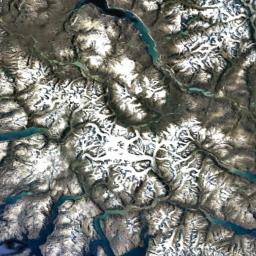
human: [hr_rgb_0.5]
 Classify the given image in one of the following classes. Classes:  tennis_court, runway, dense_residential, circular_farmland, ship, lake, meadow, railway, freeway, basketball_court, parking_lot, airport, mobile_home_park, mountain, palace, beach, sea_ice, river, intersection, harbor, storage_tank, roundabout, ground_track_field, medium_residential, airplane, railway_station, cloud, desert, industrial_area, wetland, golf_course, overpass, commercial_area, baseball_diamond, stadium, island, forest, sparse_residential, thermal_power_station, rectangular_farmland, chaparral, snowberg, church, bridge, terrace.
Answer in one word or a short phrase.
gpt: snowberg